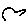
Label: bird